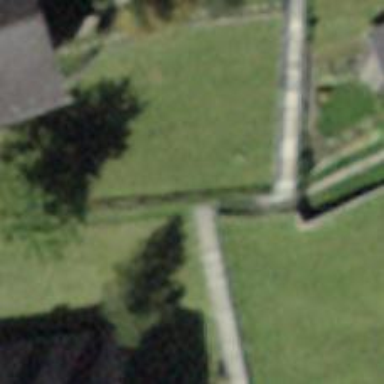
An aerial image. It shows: Grass path.